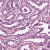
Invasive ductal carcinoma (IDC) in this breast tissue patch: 1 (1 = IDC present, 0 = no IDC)